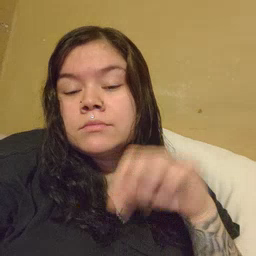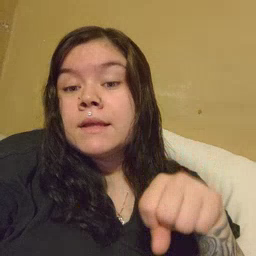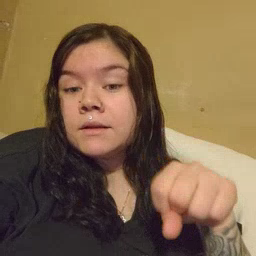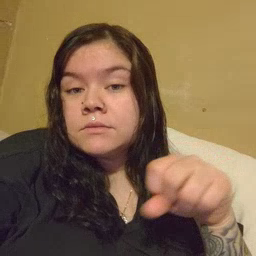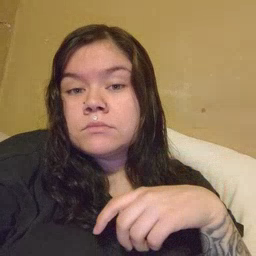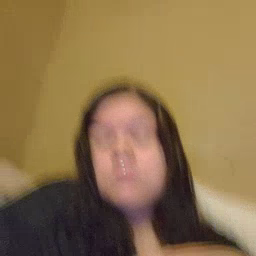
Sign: yes